Question: I have a 'Horizontal Layout' and I have some views inside it. I want some to start from the left and others to start in the right, but I can't manage to do it. I tried several 'Gravity' configurations but they don't do anything.
That's the case I have:

I want the Flag to be in the right and the Time to be in the left, as pointed by the arrows. I will add some more flags later.
Could anyone help me out with this? Thanks :D
EDIT:
XML so far:
'''
<LinearLayout
android:orientation="horizontal"
android:layout_width="fill_parent"
android:layout_height="30dp"
android:layout_alignParentTop="true"
android:layout_alignParentLeft="true"
android:layout_alignParentRight="true"
android:id="@+id/hlTopBar"
android:background="#e6262626"
android:gravity="center_vertical">
<TextView
android:layout_width="wrap_content"
android:layout_height="wrap_content"
android:text="@string/default_time_date_string"
android:id="@+id/tvTime"
android:textStyle="bold"
android:paddingLeft="10dp"
android:gravity="left" />
<ImageButton
android:layout_width="wrap_content"
android:layout_height="wrap_content"
android:id="@+id/ibUSA"
android:src="@drawable/united_states_flag"
android:background="@android:color/transparent"
android:adjustViewBounds="true" />
</LinearLayout>
'''
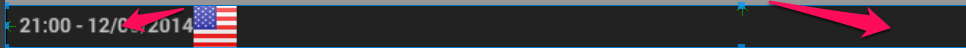
Answer: 'android:layout_gravity' works in the direction opposite the orientation of the LinearLayout - the children of a 'vertical LinearLayout' can use android:layout_gravity to control their positioning 'horizontally (left or right)', but not vertically. In the same way children of 'horizontal LinearLayout' can use android:layout_gravity to control their positioning 'vertically (top or bottom)' but not horizontally. As you are using 'Horizontal LinearLayout' you can use 'android:layout_gravity' to position children either 'top or bottom'.For your purpose it is better to go with 'RelativeLayout'.
'''
<?xml version="1.0" encoding="utf-8"?>
<RelativeLayout xmlns:android="http://schemas.android.com/apk/res/android"
android:layout_width="fill_parent"
android:layout_height="fill_parent" >
<TextView
.........
android:layout_alignParentLeft="true"
android:layout_alignParentTop="true"
/>
<ImageView
.......
android:layout_alignParentRight="true"
android:layout_alignParentTop="true"
/>
</RelativeLayout>
'''